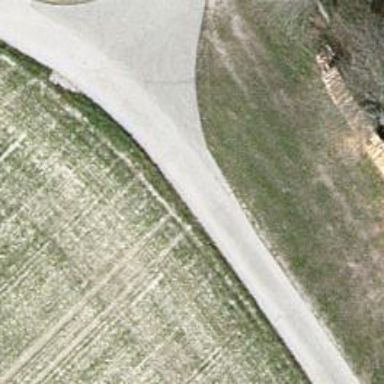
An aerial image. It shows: Track with grade 1 quality.